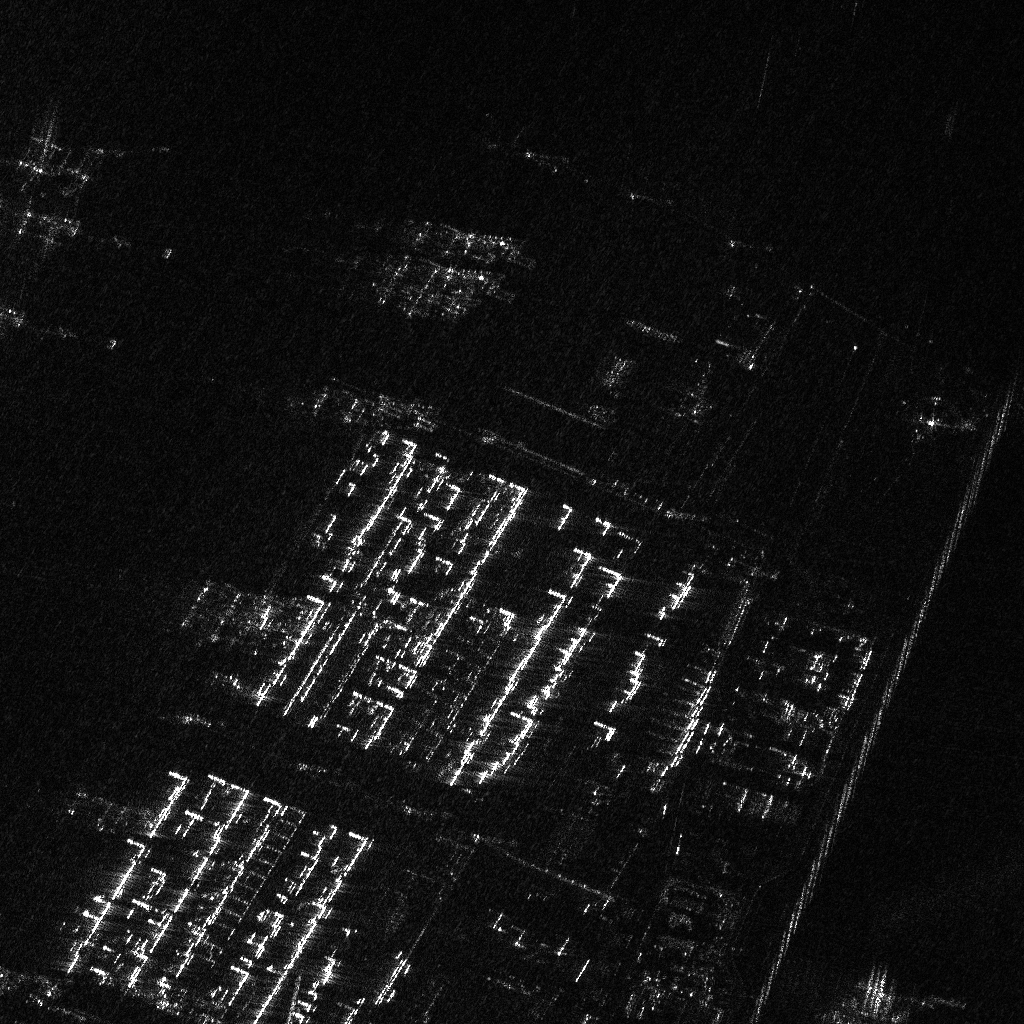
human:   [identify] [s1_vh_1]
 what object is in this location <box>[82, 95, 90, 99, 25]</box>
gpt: <ref>1 large container at the bottom right</ref>